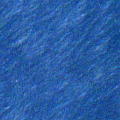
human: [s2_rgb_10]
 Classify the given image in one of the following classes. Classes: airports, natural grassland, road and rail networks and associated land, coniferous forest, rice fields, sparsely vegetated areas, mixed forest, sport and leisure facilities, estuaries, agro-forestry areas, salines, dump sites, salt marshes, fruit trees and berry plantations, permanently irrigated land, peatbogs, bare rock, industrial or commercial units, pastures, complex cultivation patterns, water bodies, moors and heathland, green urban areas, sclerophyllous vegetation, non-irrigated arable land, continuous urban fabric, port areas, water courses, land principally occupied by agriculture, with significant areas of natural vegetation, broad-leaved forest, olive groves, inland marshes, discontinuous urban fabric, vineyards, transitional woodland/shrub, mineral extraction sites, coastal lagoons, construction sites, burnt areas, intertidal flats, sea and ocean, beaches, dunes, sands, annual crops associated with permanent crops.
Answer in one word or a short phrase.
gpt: sea and ocean